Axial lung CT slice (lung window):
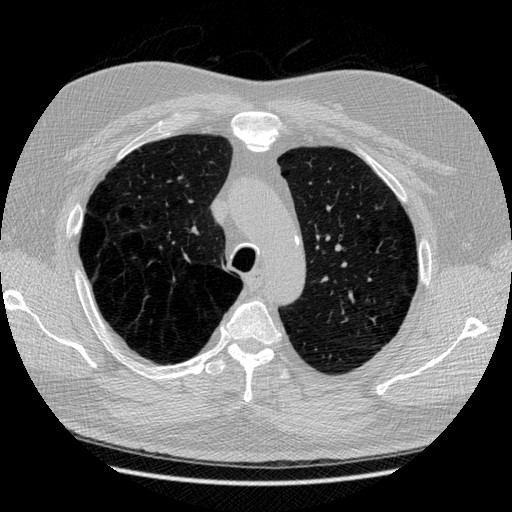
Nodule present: no